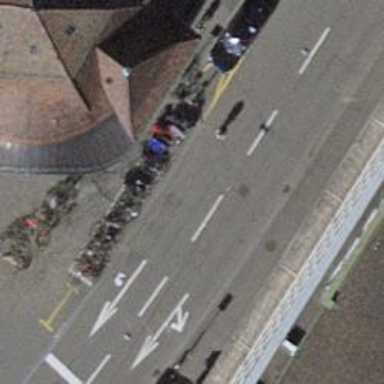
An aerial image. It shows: Bicycle parking area with stands available.